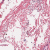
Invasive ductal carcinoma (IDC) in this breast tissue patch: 0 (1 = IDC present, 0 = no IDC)